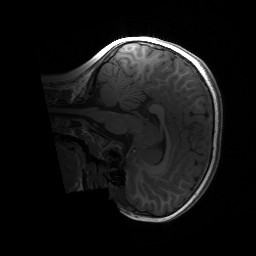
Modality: T1w
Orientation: sagittal
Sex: female
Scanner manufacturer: siemens
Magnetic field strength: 3 T
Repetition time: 1.9 s
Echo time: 0.00243 s